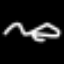
Label: squiggle